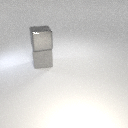
large gray metal cube above large gray rubber cube